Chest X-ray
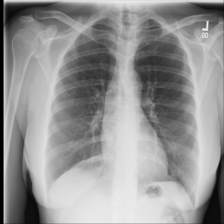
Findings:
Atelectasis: negative
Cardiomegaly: negative
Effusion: negative
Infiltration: negative
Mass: negative
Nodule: negative
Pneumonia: negative
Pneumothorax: negative
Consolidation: negative
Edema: negative
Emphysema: negative
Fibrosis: negative
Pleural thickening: negative
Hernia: negative